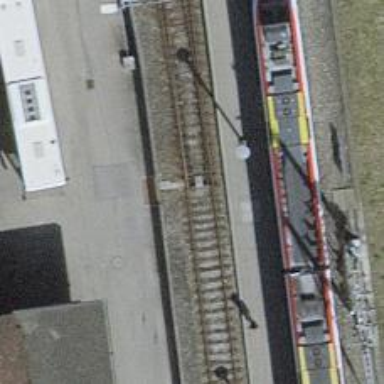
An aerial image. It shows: Railway switch.